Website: macys
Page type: cart
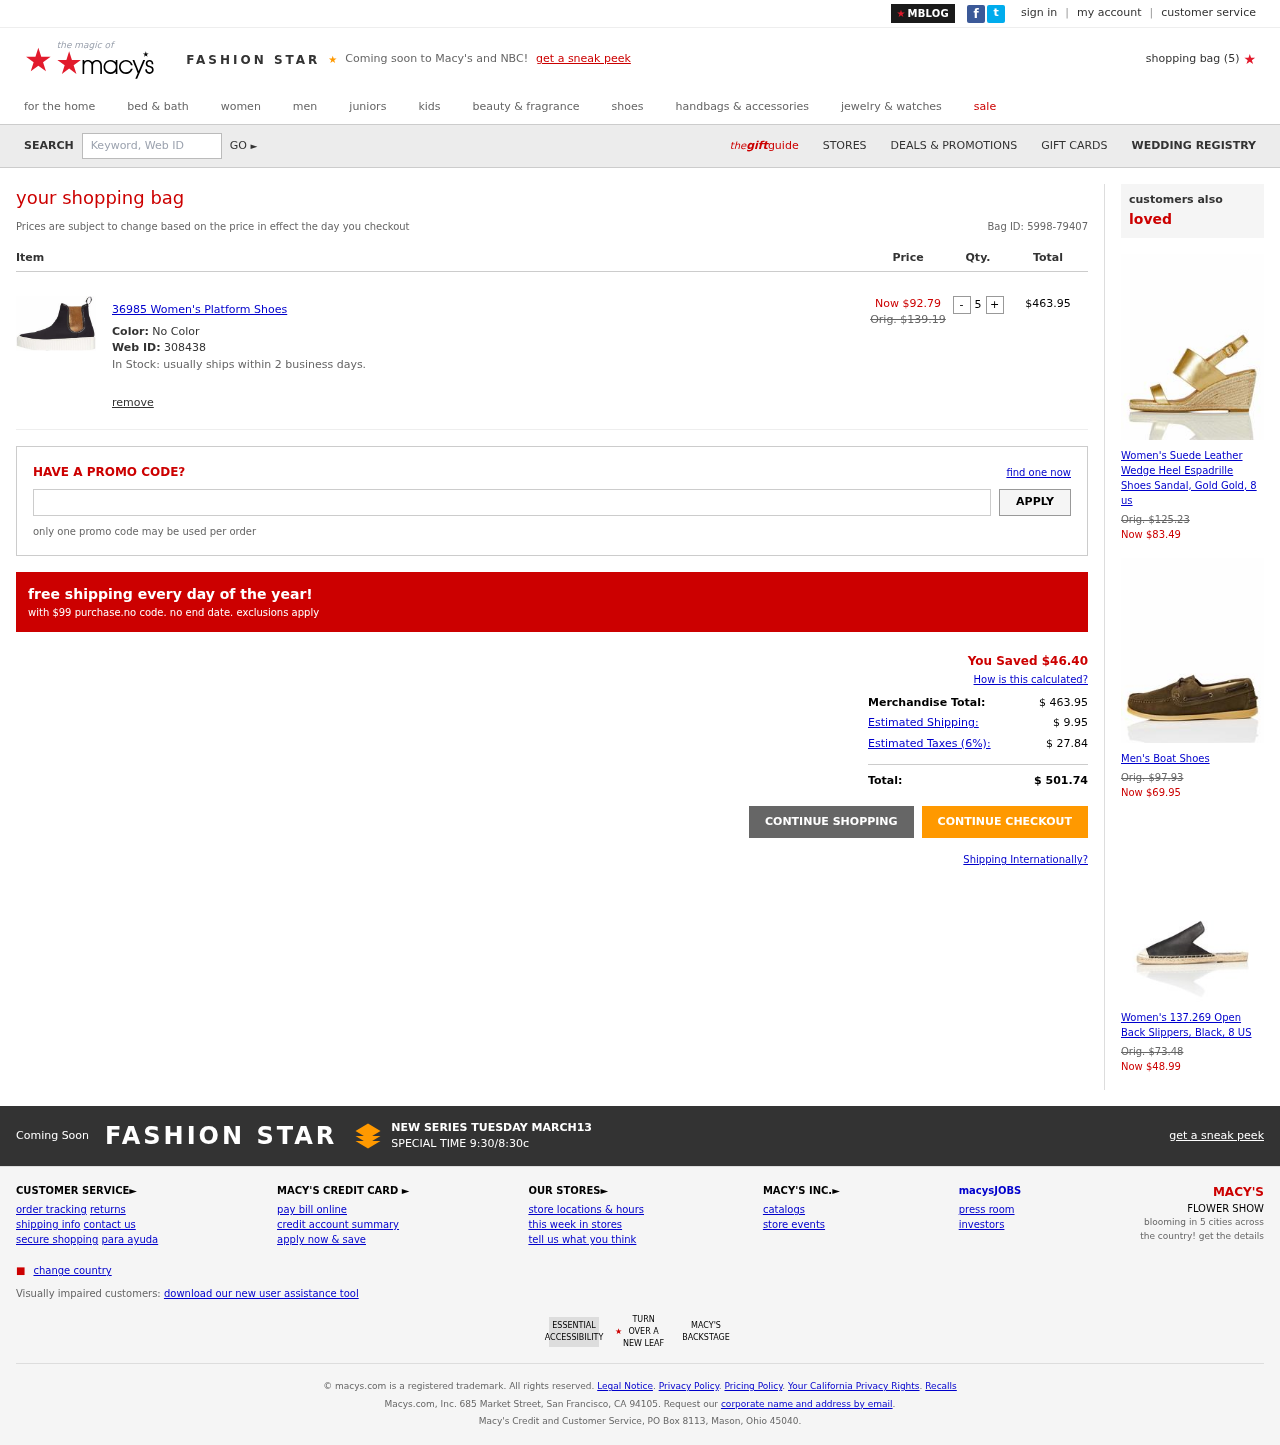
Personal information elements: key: PII_PROMO_CODE
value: WINTER69
Product elements: key: PRODUCT1_NAME
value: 36985 Women's Platform Shoes
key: PRODUCT1_PRICE
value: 92.79
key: PRODUCT1_QUANTITY
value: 5
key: PRODUCT2_NAME
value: Women's Suede Leather Wedge Heel Espadrille Shoes Sandal, Gold Gold, 8 us
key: PRODUCT2_PRICE
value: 83.49
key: PRODUCT3_NAME
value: Men's Boat Shoes
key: PRODUCT3_PRICE
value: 69.95
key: PRODUCT4_NAME
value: Women's 137.269 Open Back Slippers, Black, 8 US
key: PRODUCT4_PRICE
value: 48.99
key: PRODUCT1_SKU
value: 308438
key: PRODUCT1_ORIGINAL_PRICE
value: Orig. $139.19
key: PRODUCT1_TOTAL
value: $463.95
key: PRODUCT2_ORIGINAL_PRICE
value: Orig. $125.23
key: PRODUCT3_ORIGINAL_PRICE
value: Orig. $97.93
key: PRODUCT4_ORIGINAL_PRICE
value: Orig. $73.48
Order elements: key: ORDER_NUM_ITEMS
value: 5
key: ORDER_ID
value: Bag ID: 5998-79407
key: ORDER_SAVINGS
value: $46.40
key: ORDER_SUBTOTAL
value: $ 463.95
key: ORDER_SHIPPING_COST
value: $ 9.95
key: ORDER_TAX
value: $ 27.84
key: ORDER_TOTAL
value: $ 501.74